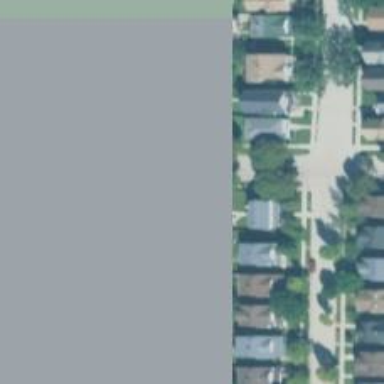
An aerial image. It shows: Neighborhood.